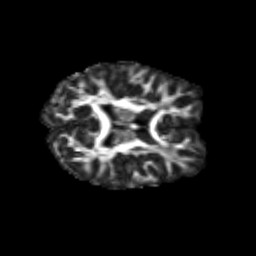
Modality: FA
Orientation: axial
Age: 21
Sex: female
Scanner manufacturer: siemens
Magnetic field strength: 3 T
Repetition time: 3.5 s
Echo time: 0.125 s